Question: I would like to change the part of the title bar that say's 'open' below in the tkinter window-- see the root.title("Old file selected first") below:

Here is part of my code:
'''
import Tkinter as tk
import tkFileDialog
root = tk.Tk()
root.title("Old file selected first") # what i would like to appear instead of 'Open'
root.withdraw()
old_file = tkFileDialog.askopenfilename(filetypes=[('.csvfiles', '.csv')])
'''
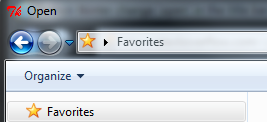
Answer: You don't even need the other tk main app running, unless you want to hide the tkinter default box that pops up.
'''
import tkFileDialog
old_file = tkFileDialog.askopenfilename(filetypes=[('.csvfiles', '.csv')],
title='Old file selected first')
'''
See here for more details: <URL>